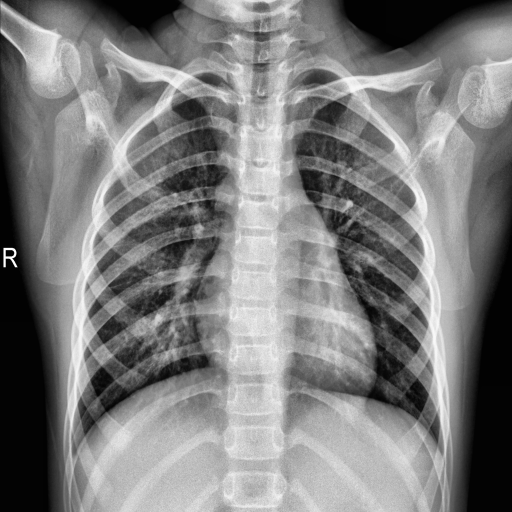
Finding: NORMAL